Question: Count the number of objects in the diagram.
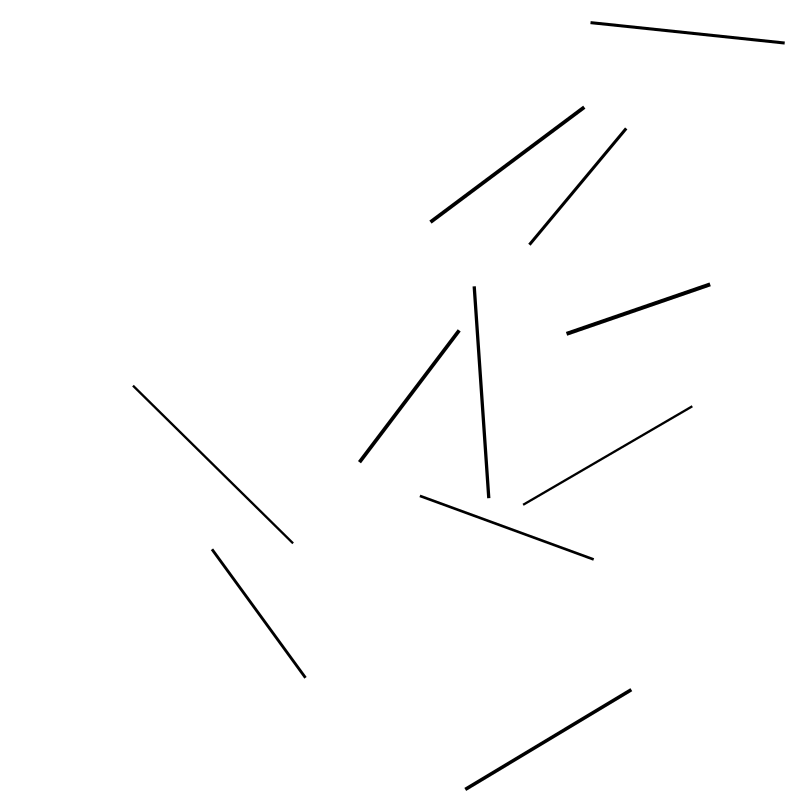
Answer: 11